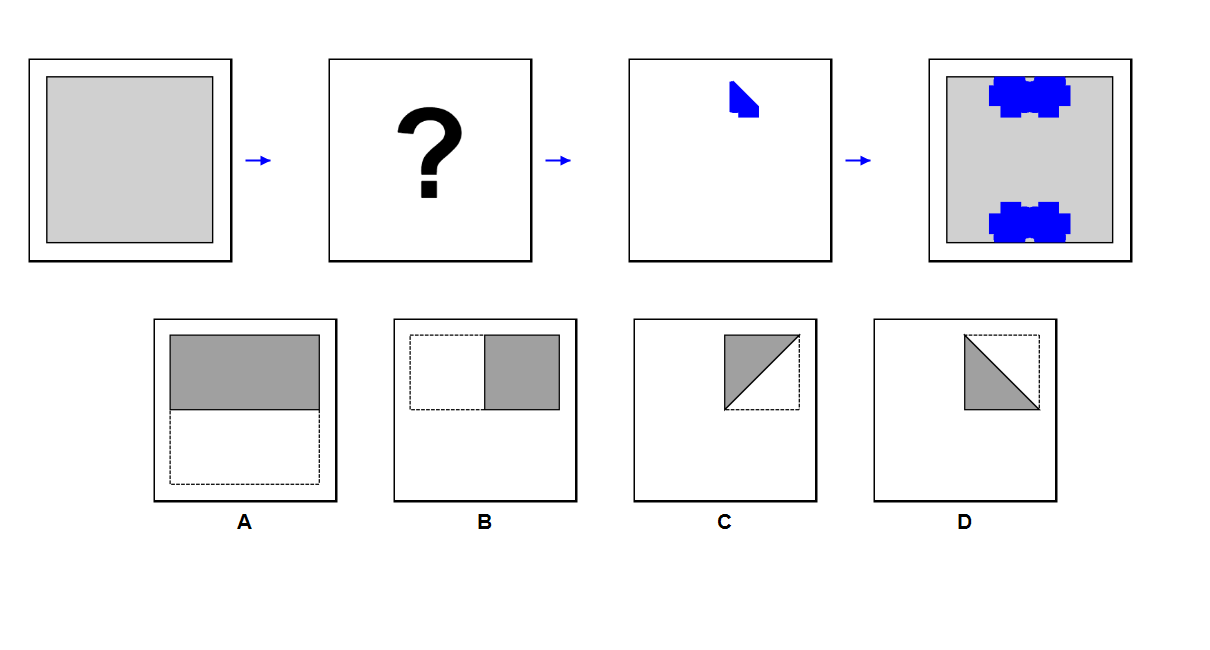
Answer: C